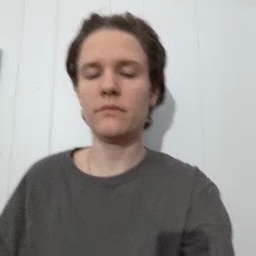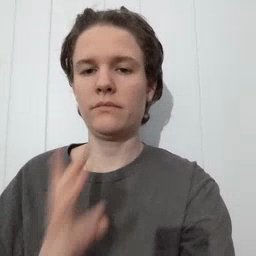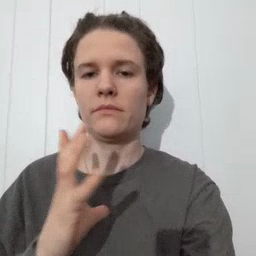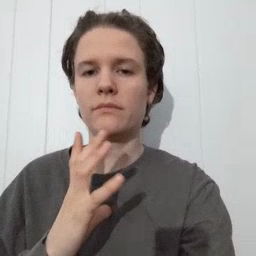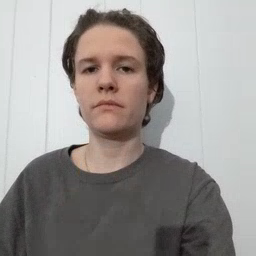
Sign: fine